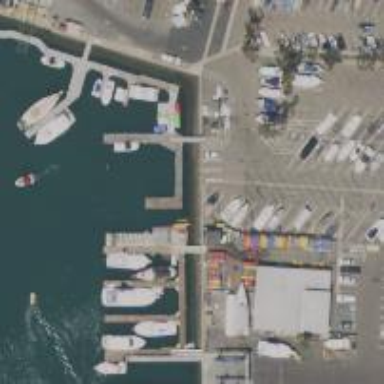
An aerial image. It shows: Pier with mooring facilities.